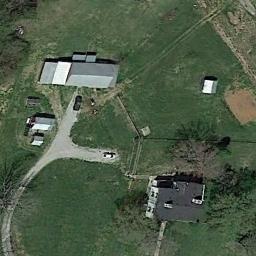
Label: residential